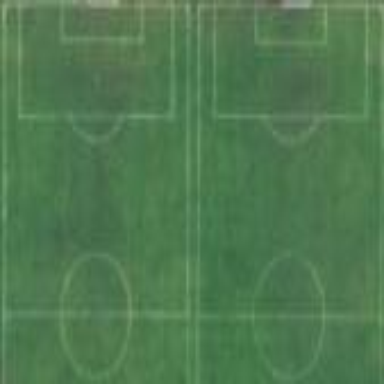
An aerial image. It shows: Soccer pitch for leisure land activities.